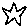
Label: star